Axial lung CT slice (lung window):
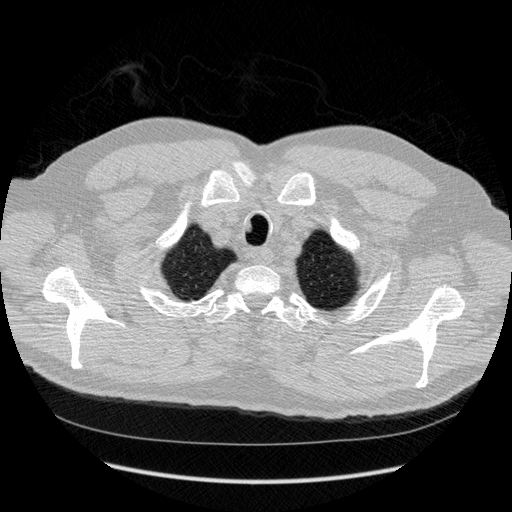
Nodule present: no